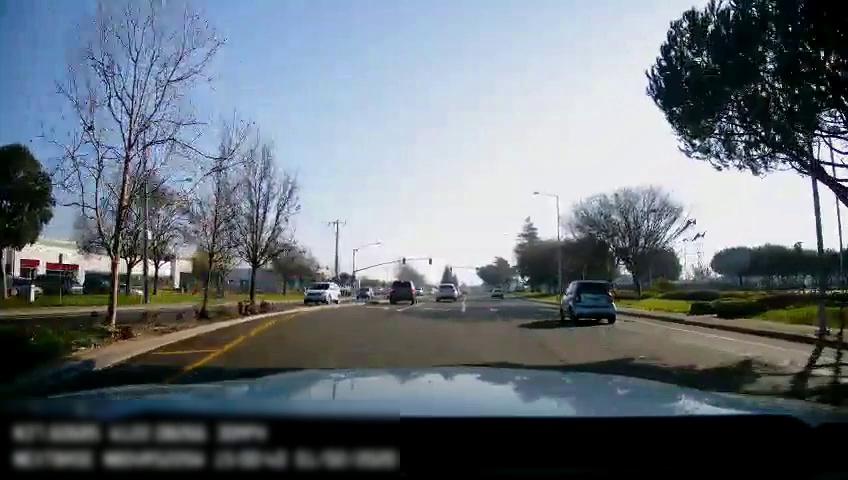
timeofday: Day
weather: Sunny
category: Drivable Space
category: Drivable Space
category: Drivable Space
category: Drivable Space
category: Vehicles | SUV
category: Vehicles | SUV
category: Vehicles | SUV
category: Vehicles | SUV
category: Vehicles | Car
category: Lanes | Alternate Lane
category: Lanes | Alternate Lane